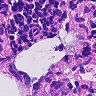
Metastatic tissue present: no